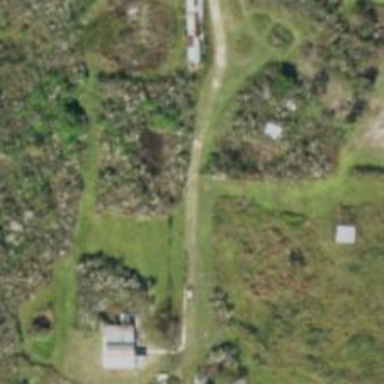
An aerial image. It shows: Driveway leading to service road.